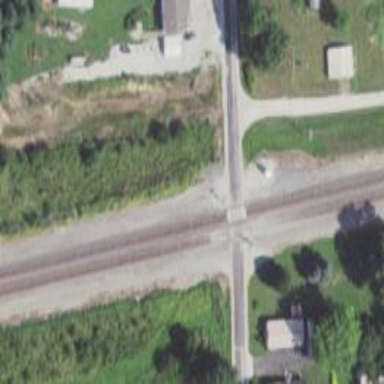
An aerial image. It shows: Level crossing along the railway.